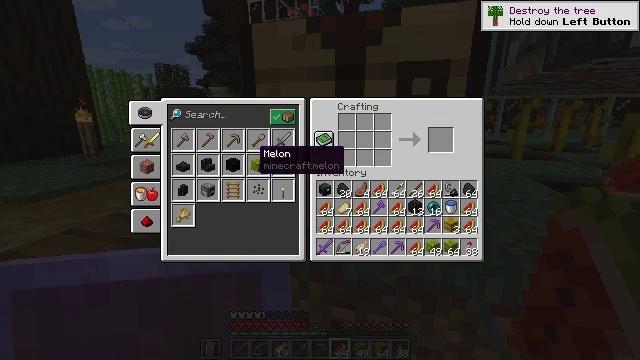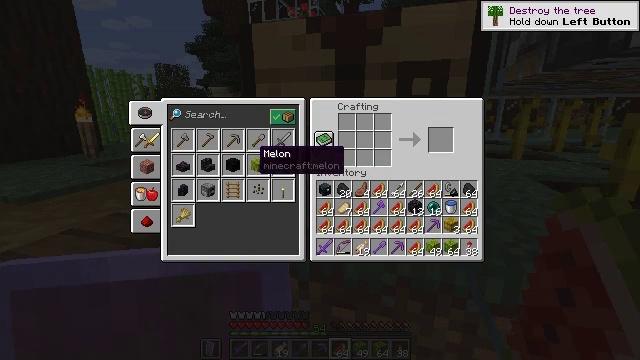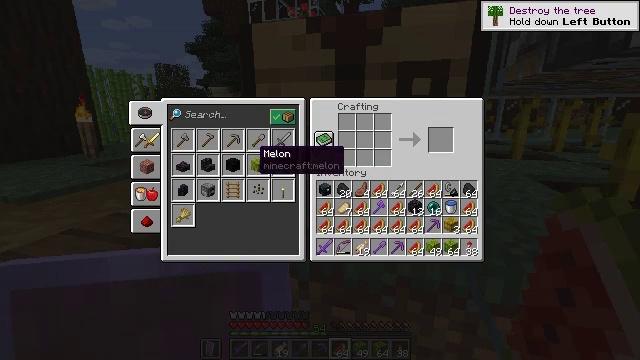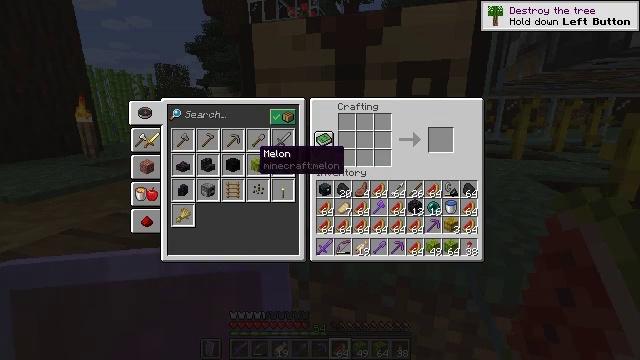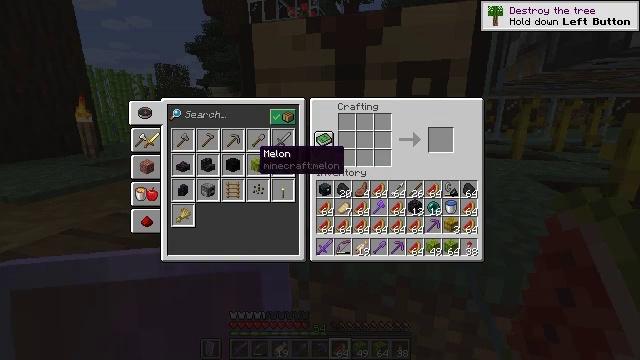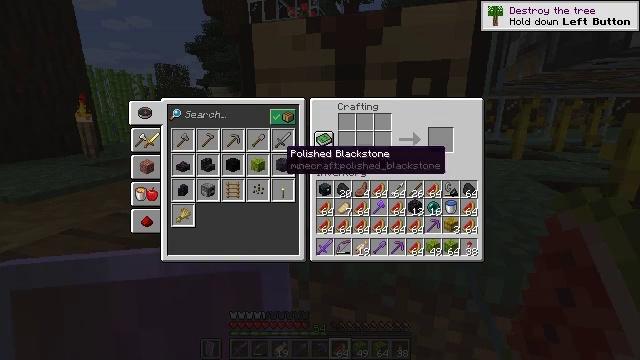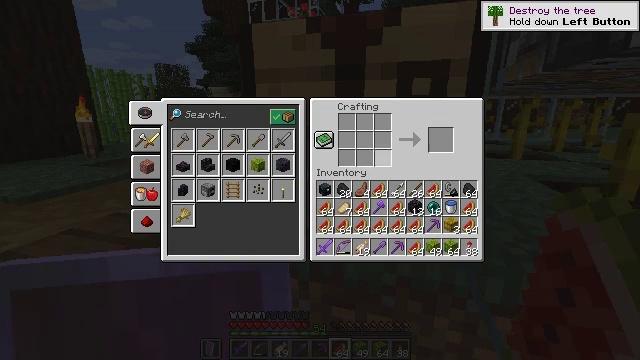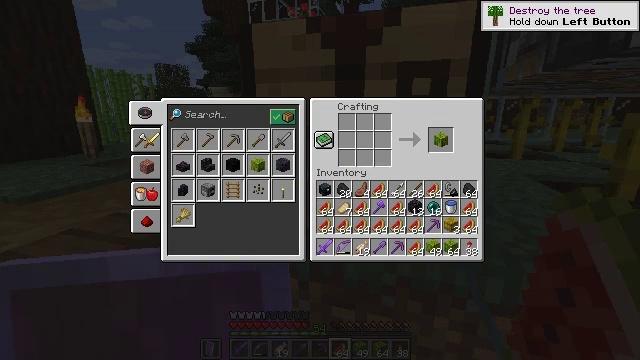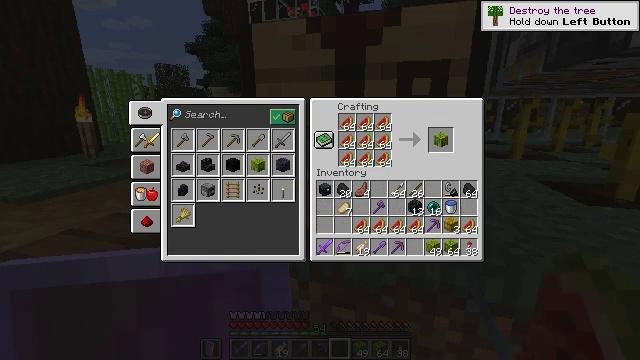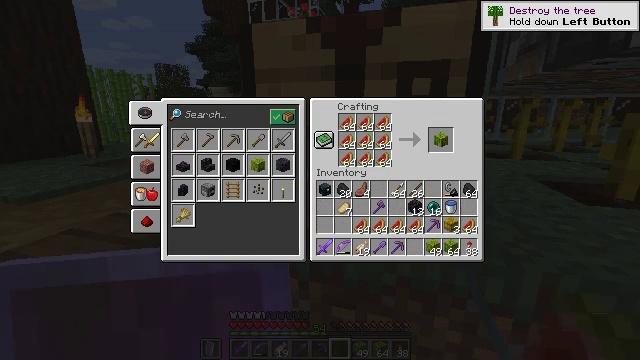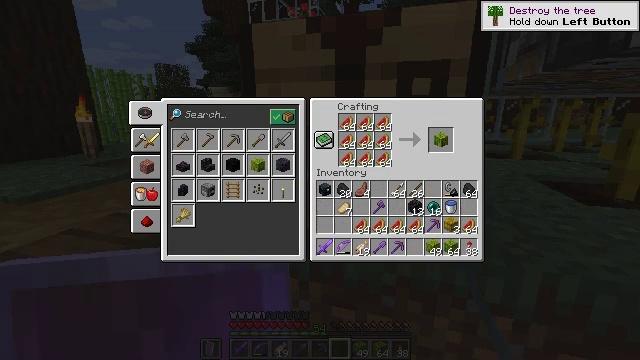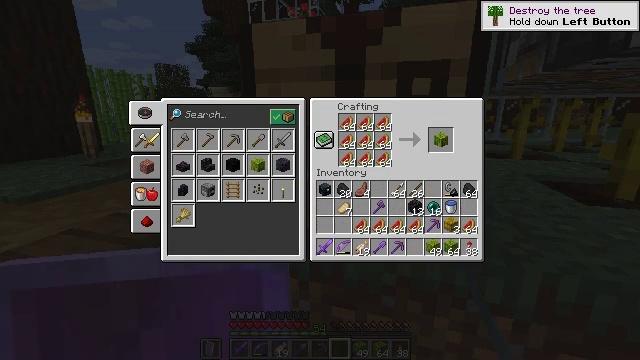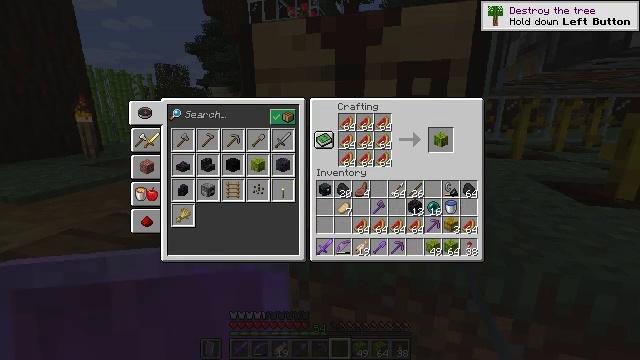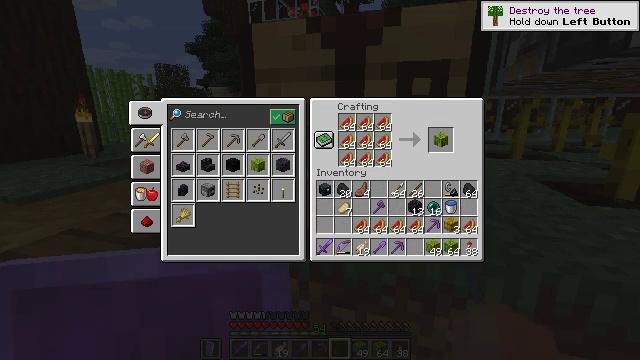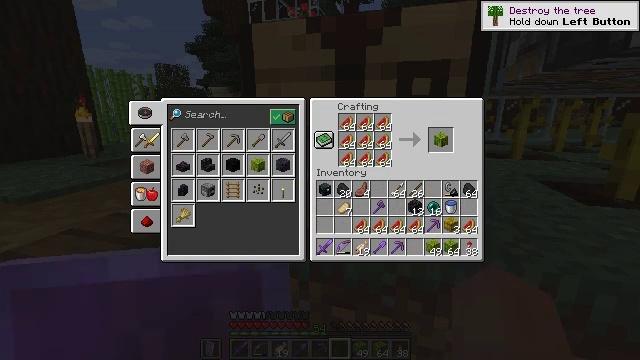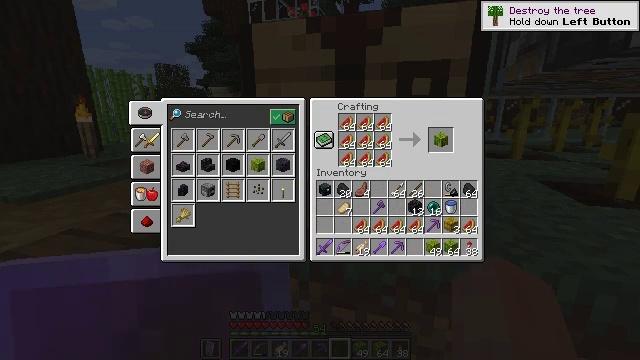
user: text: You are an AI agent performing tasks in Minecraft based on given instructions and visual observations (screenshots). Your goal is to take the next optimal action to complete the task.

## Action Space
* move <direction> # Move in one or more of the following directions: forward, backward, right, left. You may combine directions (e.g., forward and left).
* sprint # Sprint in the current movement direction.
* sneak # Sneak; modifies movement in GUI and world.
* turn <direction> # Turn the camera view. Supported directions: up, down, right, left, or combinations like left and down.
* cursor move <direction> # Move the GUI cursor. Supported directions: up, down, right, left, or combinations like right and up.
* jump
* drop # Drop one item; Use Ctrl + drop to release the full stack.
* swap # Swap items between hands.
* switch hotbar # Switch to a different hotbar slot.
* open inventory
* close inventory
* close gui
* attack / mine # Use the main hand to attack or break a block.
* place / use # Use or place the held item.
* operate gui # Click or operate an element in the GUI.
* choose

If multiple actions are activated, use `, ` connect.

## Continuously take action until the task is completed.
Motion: motion action
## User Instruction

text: Combine melon slices to craft a melon.
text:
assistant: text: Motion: sneak
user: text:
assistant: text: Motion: sneak, attack / mine
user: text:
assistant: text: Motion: sneak, attack / mine
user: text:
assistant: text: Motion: sneak, attack / mine
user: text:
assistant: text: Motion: sneak, turn right
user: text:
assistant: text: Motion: sneak, turn right
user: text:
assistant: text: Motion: sneak, turn right
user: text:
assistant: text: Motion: sneak, turn right
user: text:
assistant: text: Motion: sneak
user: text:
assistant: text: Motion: sneak
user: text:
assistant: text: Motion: sneak
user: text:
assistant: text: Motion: sneak
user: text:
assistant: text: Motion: sneak
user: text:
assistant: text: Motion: sneak
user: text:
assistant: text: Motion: sneak
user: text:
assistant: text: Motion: sneak
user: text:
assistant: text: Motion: sneak, turn up
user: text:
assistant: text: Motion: sneak, turn left and up
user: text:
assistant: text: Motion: sneak
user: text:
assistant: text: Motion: sneak
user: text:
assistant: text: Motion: sneak
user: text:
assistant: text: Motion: sneak
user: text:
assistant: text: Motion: sneak, attack / mine
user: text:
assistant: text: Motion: sneak, attack / mine
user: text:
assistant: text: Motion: sneak, attack / mine
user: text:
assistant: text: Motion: sneak, attack / mine
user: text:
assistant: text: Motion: sneak, attack / mine
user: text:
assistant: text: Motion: sneak, attack / mine
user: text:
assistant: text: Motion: sneak, attack / mine
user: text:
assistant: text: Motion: sneak, attack / mine